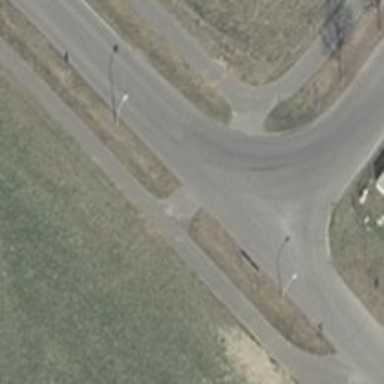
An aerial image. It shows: Unmarked road crossing.